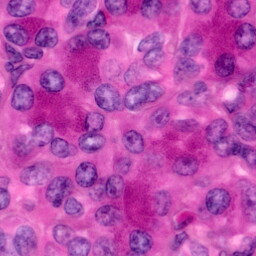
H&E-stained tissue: Pancreatic